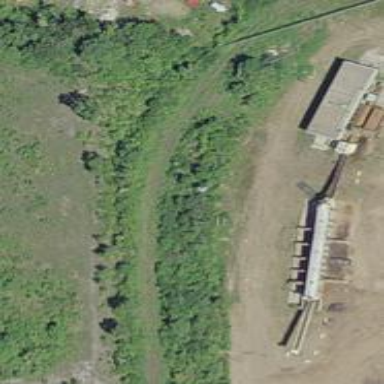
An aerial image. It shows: Abandoned spur railway.